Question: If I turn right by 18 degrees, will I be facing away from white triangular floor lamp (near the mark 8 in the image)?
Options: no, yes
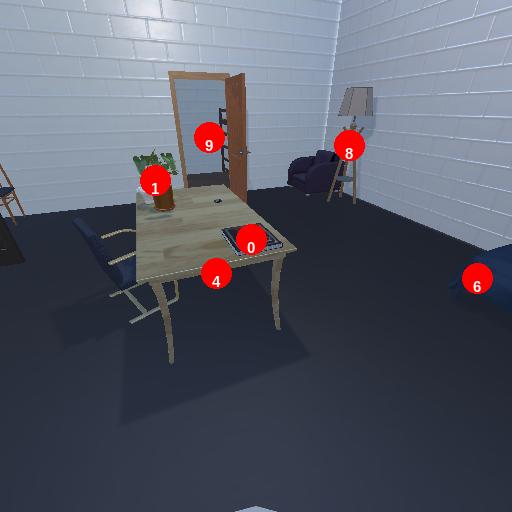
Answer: no